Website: apple
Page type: billing-address
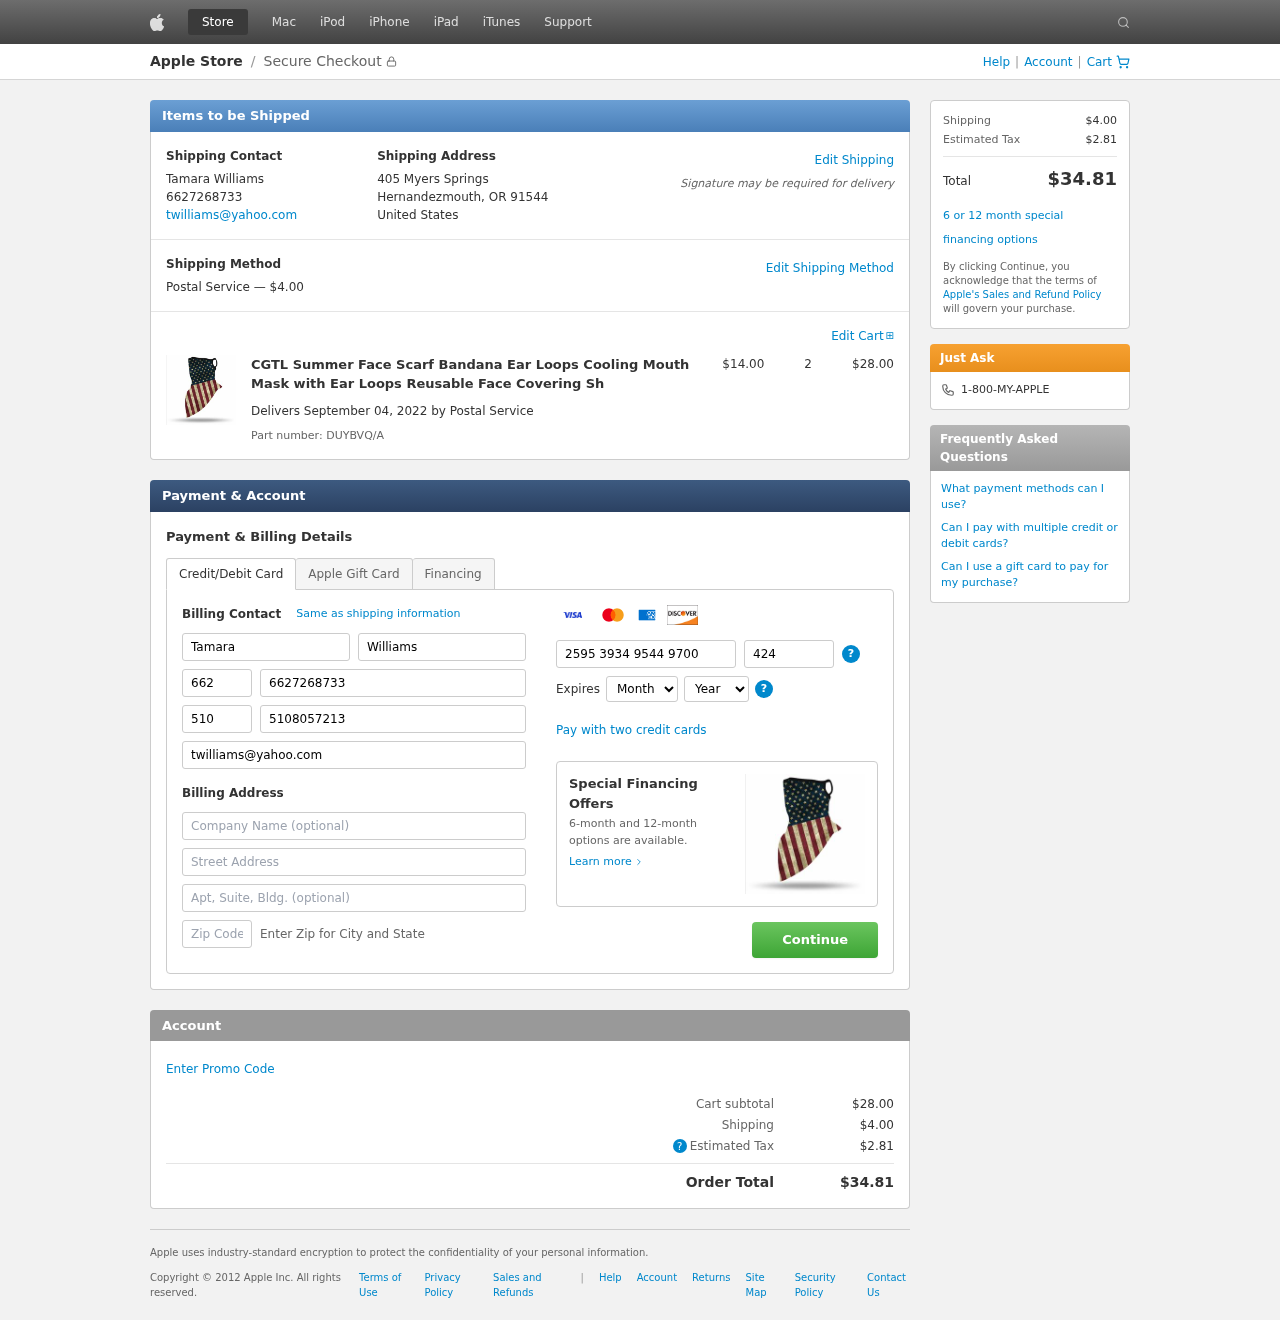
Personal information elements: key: PII_CARD_CVV
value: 424
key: PII_CARD_EXPIRY_MONTH
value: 04
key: PII_CARD_EXPIRY_YEAR
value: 27
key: PII_CARD_NUMBER
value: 2595 3934 9544 9700
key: PII_CITY_STATE_ZIP
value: Hernandezmouth, OR 91544
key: PII_COUNTRY
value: United States
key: PII_EMAIL
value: twilliams@yahoo.com
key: PII_FIRSTNAME
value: Tamara
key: PII_FULLNAME
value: Tamara Williams
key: PII_LASTNAME
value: Williams
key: PII_PHONE
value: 6627268733
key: PII_PHONE_ALT
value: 5108057213
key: PII_PHONE_ALT_AREA
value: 510
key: PII_PHONE_AREA
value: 662
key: PII_STREET
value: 405 Myers Springs
Product elements: key: PRODUCT1_NAME
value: CGTL Summer Face Scarf Bandana Ear Loops Cooling Mouth Mask with Ear Loops Reusable Face Covering Sh
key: PRODUCT1_PRICE
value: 14
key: PRODUCT1_QUANTITY
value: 2
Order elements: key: ORDER_SHIPPING_COST
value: $4.00
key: ORDER_SUBTOTAL
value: $28.00
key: ORDER_DELIVERY_DATE
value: September 04, 2022
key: ORDER_PART_NUMBER
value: DUYBVQ/A
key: ORDER_TAX
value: $2.81
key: ORDER_TOTAL
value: $34.81